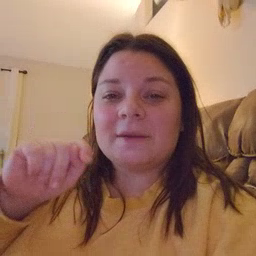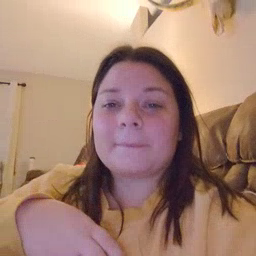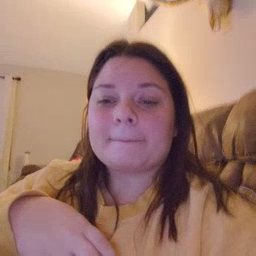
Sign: feet